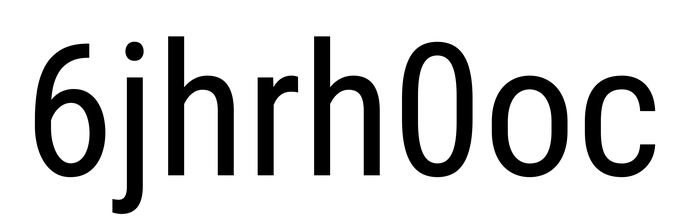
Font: Roboto_Condensed_Regular